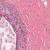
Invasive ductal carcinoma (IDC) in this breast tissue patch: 0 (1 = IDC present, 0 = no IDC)